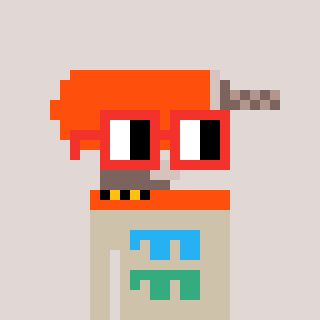
a pixel art character with square red glasses, a drill-shaped head and a bege-colored body on a warm background